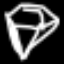
Label: diamond